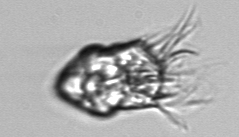
Label: Strombidium_inclinatum